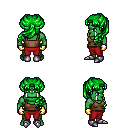
a pixel art fantasy rpg character, male body template, orc, green skin, brown pirate shirt, red pants, green princess hairstyle, gold gloves, metal boots, four views (front, back, left, right), 2x2 character sprite sheet, small pixel art, hard edges, no anti-aliasing